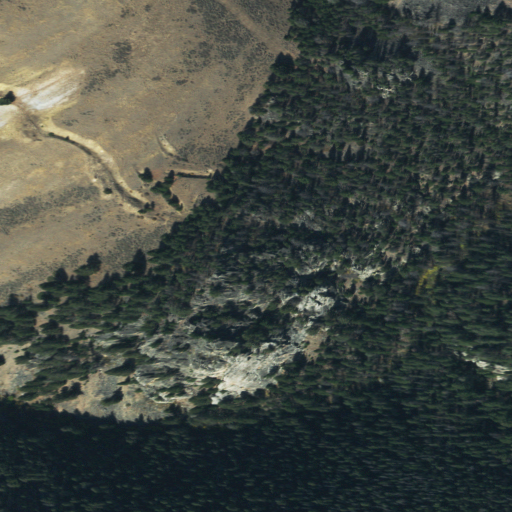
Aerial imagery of mountain in Montana named Retort Mountain containing evergreen forest, shrub, and grassland